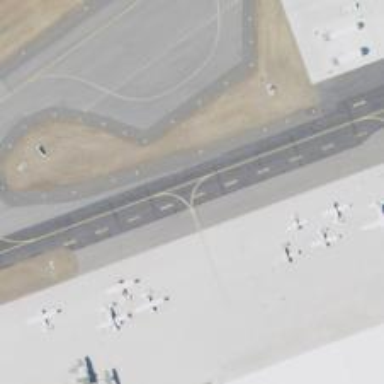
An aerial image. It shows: View of taxiway at the airport.